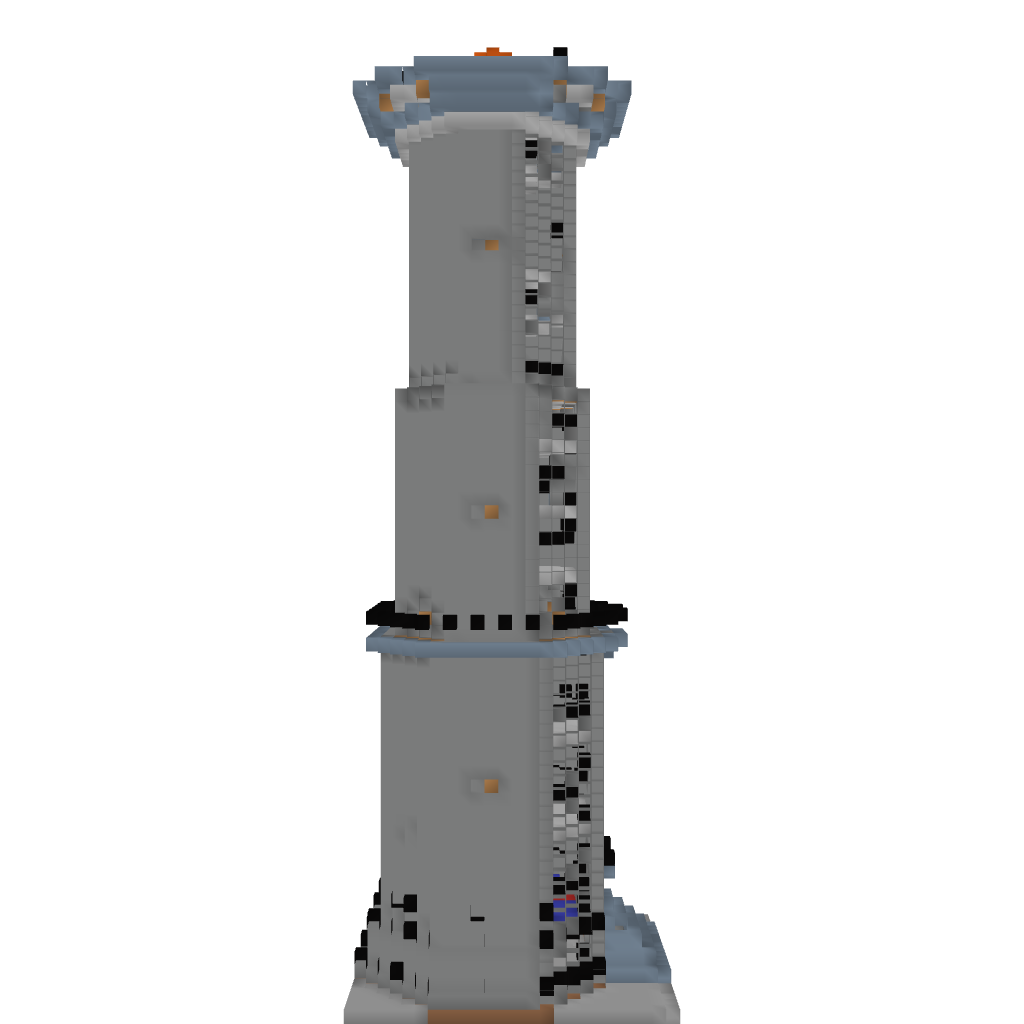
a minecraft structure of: ThulsaDooM's Tower of Power